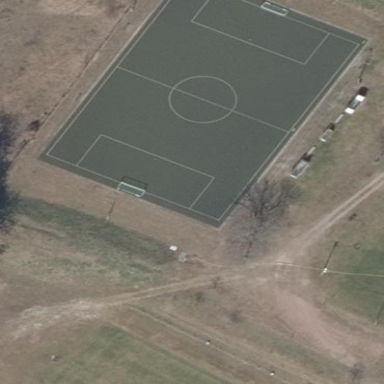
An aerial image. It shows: Soccer pitch for leisureland activities.